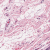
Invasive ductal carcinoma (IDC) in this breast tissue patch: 0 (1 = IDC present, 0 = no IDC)